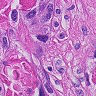
Metastatic tissue present: yes